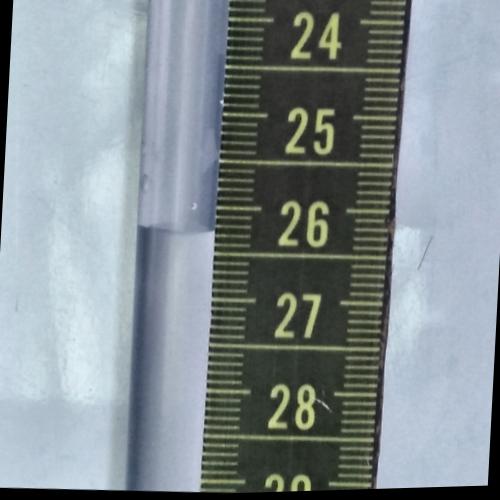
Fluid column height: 26.3 cm